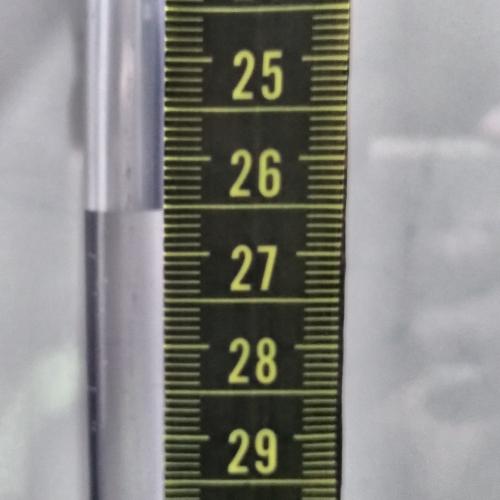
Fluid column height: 26.5 cm